Question: Let suppose I have this class diagram in UML:

How can I do, in OCL, to specify that an instance of A is not included in list_of_As recursively ? In other words, an instance of A may not be included in A.list_of_As and not be included in all list_of_As of all instances of A in A.list_of_As etc... ?
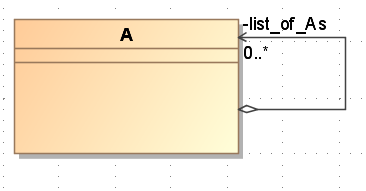
Answer: You can use the <URL>, to get a list of A. Then, simply check for the non-existence of the element you don't want to see in that list.